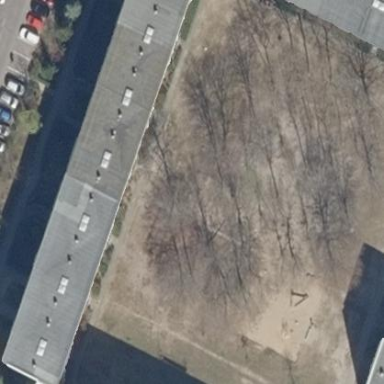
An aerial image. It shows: Detached building with flat roof.